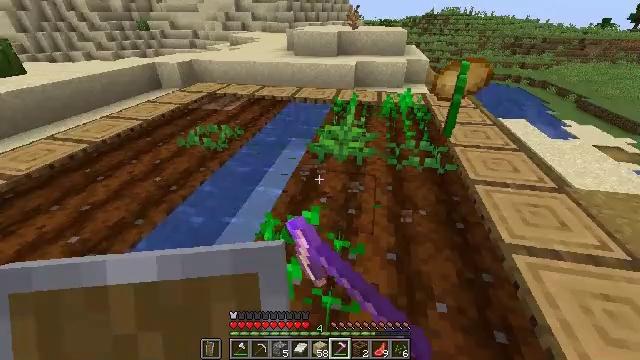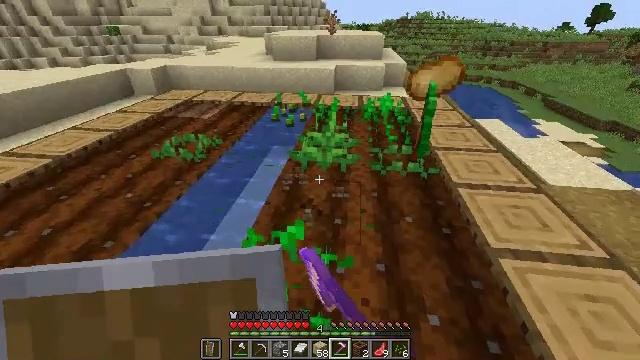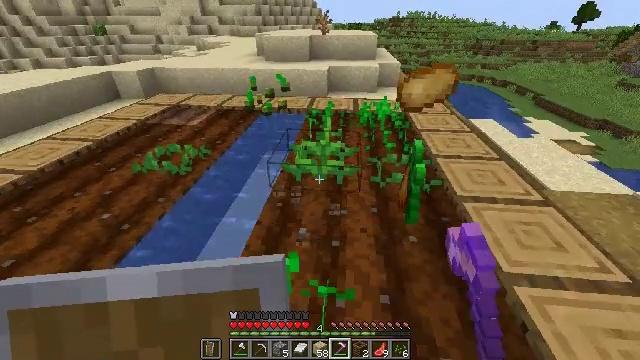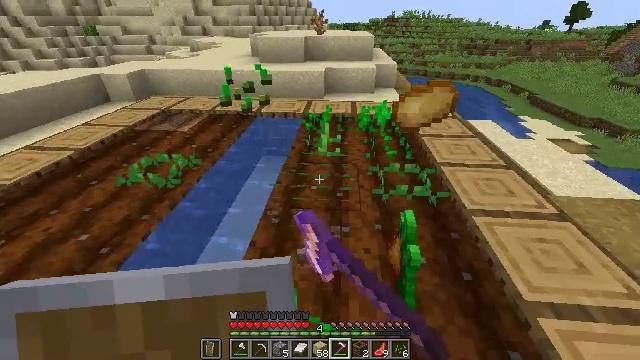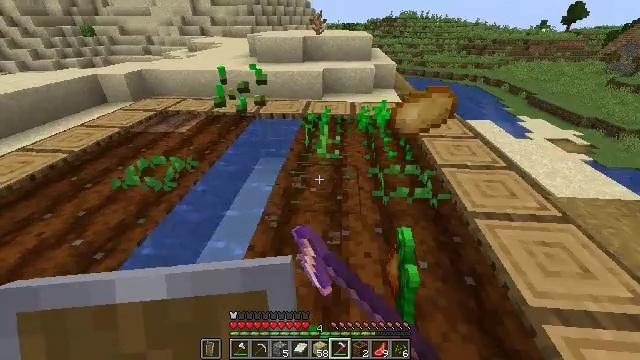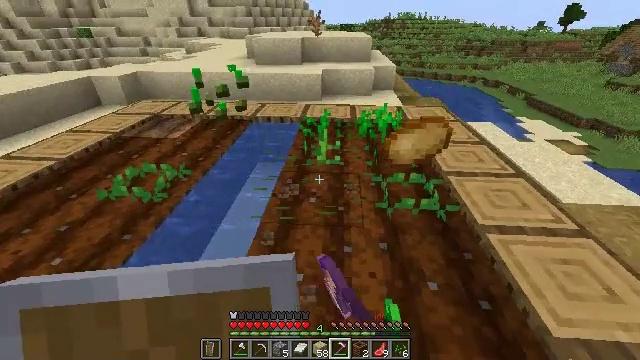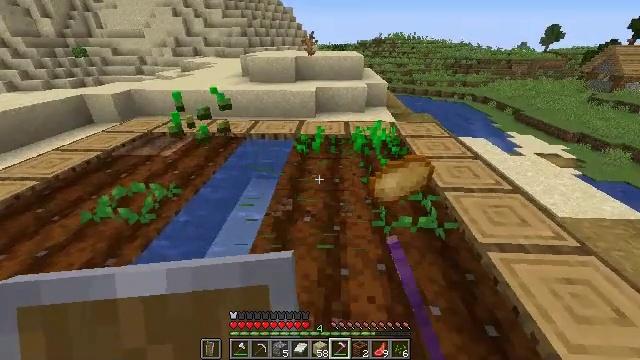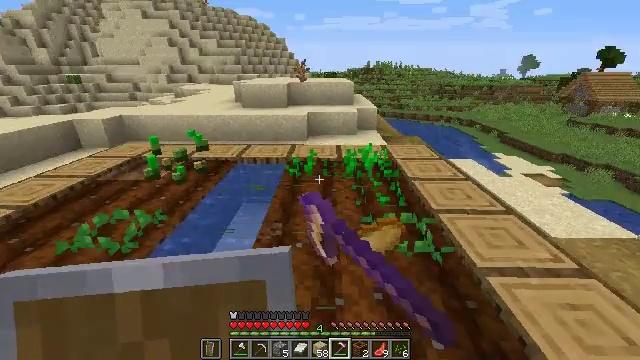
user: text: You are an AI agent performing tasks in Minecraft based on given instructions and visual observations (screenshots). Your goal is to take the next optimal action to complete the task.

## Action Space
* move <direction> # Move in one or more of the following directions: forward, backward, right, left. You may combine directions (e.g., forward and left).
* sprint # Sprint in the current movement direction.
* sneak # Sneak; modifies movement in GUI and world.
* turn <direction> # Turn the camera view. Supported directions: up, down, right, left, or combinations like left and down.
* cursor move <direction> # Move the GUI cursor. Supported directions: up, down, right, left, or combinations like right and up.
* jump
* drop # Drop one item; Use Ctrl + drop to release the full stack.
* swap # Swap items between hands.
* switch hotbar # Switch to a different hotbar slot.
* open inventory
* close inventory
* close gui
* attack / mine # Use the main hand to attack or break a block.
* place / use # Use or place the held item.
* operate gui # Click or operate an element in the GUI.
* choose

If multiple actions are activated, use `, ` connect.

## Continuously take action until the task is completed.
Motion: motion action
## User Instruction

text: Collect carrots by breaking the crop.
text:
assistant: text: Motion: move forward, turn right, attack / mine
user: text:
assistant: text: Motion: move forward, turn right, attack / mine
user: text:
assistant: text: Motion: move forward, attack / mine
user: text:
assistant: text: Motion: move forward, attack / mine
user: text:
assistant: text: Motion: attack / mine
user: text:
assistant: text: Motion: turn right and up, attack / mine
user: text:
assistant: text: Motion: turn right and up, attack / mine
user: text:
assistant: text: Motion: attack / mine